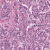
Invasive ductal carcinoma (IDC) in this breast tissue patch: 1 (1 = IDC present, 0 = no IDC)